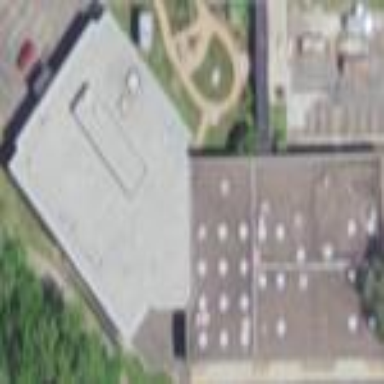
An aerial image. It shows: Building with gravel roof.